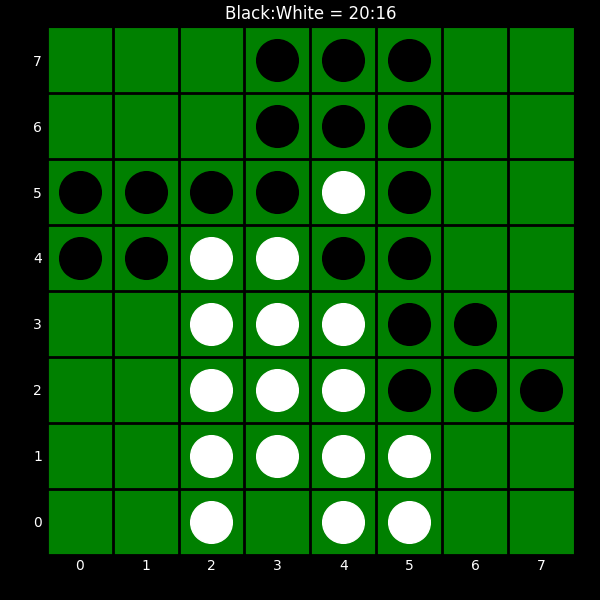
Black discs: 20
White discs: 16